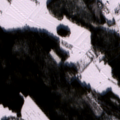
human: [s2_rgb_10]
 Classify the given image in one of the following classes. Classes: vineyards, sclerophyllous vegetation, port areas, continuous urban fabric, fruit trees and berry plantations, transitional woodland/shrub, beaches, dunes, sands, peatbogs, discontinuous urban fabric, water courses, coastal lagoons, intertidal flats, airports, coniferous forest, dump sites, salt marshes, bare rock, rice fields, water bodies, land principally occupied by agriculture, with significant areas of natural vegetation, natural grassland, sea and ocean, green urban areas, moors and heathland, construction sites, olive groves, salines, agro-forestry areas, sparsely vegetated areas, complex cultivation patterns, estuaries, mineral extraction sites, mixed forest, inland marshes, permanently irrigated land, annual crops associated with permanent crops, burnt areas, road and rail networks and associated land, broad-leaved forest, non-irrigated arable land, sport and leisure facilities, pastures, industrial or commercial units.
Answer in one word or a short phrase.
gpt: non-irrigated arable land, land principally occupied by agriculture, with significant areas of natural vegetation, coniferous forest, mixed forest